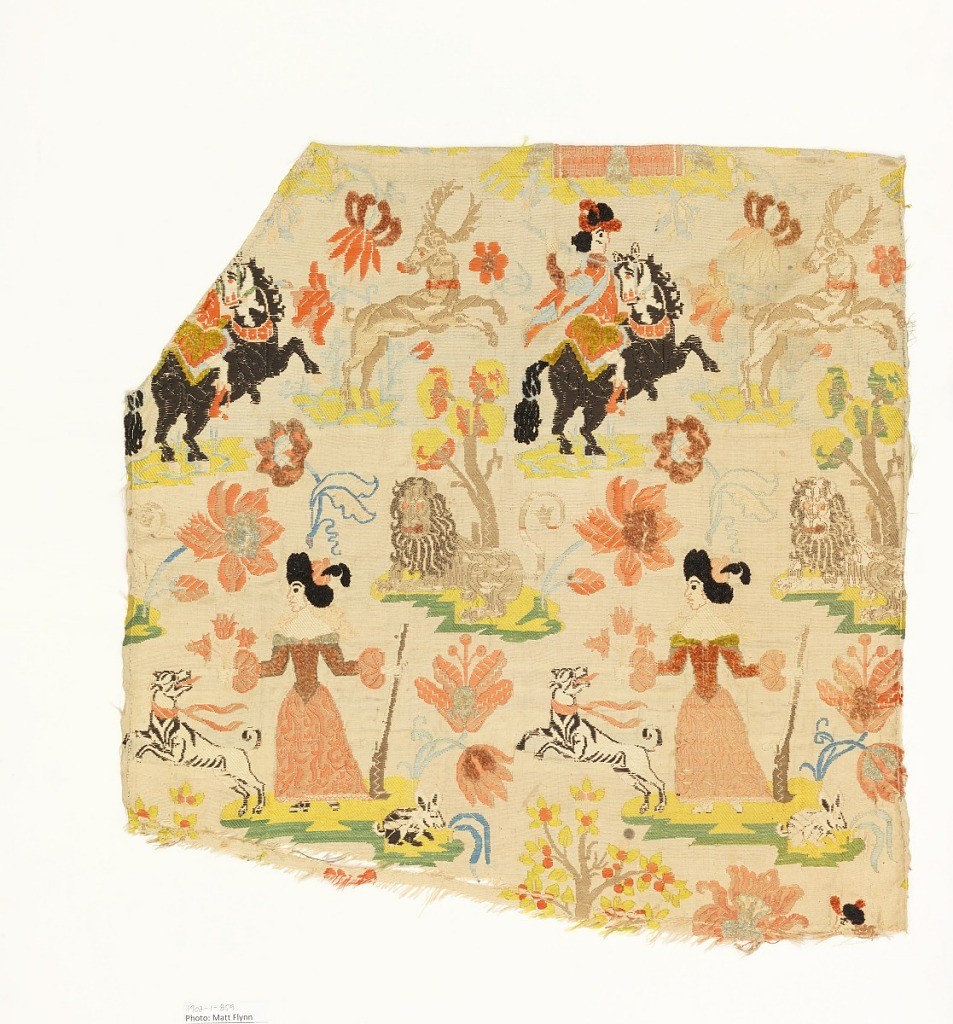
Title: Fragment
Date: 17th century
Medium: silk, metallic Technique: plain weave with continuous and discontinuous supplementary wefts
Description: Men on horseback hunting deer and women holding guns with dogs.